Question: I'm writing quite large website, so I decided to use include functions to make it easier to change the banner, menu, footer etc.
Everything works fine as long as the file is within the same file directory. From the other post I found on 'stackoverflow' I found how to made the path for included file working.
The problem I'm having is that even though the actual web page can find the included file it still doesn't work as it seems to not be able to find the right directory for the actual link.
I'm going to try and use an example code to show what I mean...
Let's say it is my file directory
1. Some Website
2. [CSS] [articles] [inc] page.php page2.php
3. page3.php
So if i want to link page.php with page2.php the link would be '<a href="page2.php">'
But if I want to link page3.php with page2.php the link would be '<a href="../page2.php">'
And I think this is where the conflict is. That the file directory in menu.php is not working for all the pages.
I would really appreciate any help with this.
EDIT:
I will try and explain a little bit better about the structure of the website. Sorry if I am a bit confusing (I sometimes find it hard to explain exactly what I mean as english is not my first language).
This is example of my website file directory.
The only reason I want to use include function is so that I can use the same banner images, menu navigation or footer across all the web pages.

Let's say my menu.php (in 'inc folder') which would be included in all the pages looks like that
'''
<ul>
<li><a href="index.php" class="navon">Home Page</a></li>
<li><a href="contact.php">Contact us</a></li>
</ul>
'''
When I use
'''
<?php include ("inc/menu.php"); ?>
'''
(or any appropriately directed file)
everything appears the way I want it to be, but the problem is that when I press index.php or any other link to a web page from a different directory, it doesn't work.
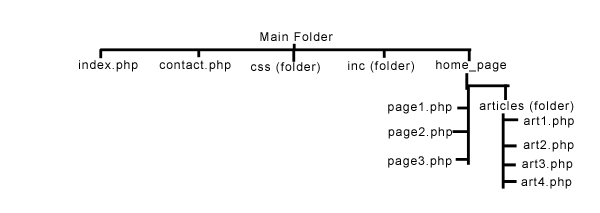
Answer: The links in your menu are relative to the pages in which menu.php is included. For example, including menu.php in art1.php makes the link to contact.php point to 'http://yoursite.com/articles/contact.php' rather than 'http://yoursite.com/contact.php'.
Use absolute URLs in your menu links:
'''
<ul>
<li><a href="http://yoursite.com/index.php" class="navon">Home Page</a></li>
<li><a href="http://yoursite.com/contact.php">Contact us</a></li>
</ul>
'''
One way to highlight the current page is to do something like this in menu.php:
'''
<?php
// DO NOT CHANGE THESE
$server = 'http://'.$_SERVER["SERVER_NAME"]; // domain name or localhost
$this_page = $server . $_SERVER["PHP_SELF"]; // name of the script that
// includes menu.php
/*
* This array holds the menu items. I put in a few examples.
*
* The key (left side/before =>) is the URL to a page.
* It takes the form "$server/path/to/somepage.php"
* Make sure to include $server at the beginning.
*
* The value (right side/after =>) is the text that will appear in the menu.
*
* This is the only part you need to change to fit your site.
* Make sure you put a comma after each item, except the last one.
*/
$menuitems = array(
"$server/index.php" => 'Home Page', // notice the
"$server/home_page/page1.php" => 'Page 1', // comma after
"$server/home_page/articles/art1.php" => 'Article 1', // each item
"$server/contact.php" => 'Contact Us' // except the last
);
// The rest just generates an unordered list in HTML
// You do not need to change anything below.
$doc = new DOMDocument();
$menu = $doc->createElement('ul');
$doc->appendChild($menu);
// this creates the list of links in your menu
foreach ($menuitems as $url=>$label) {
$item = $doc->createElement('li');
$menu->appendChild($item);
$link = $doc->createElement('a',$label);
$link->setAttribute('href', $url);
// if the current page matches the current link,
// set class="current" on that link
if ($url === $this_page)
$link->setAttribute('class', 'current');
$item->appendChild($link);
}
echo $doc->saveHTML($menu);
?>
'''